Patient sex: F
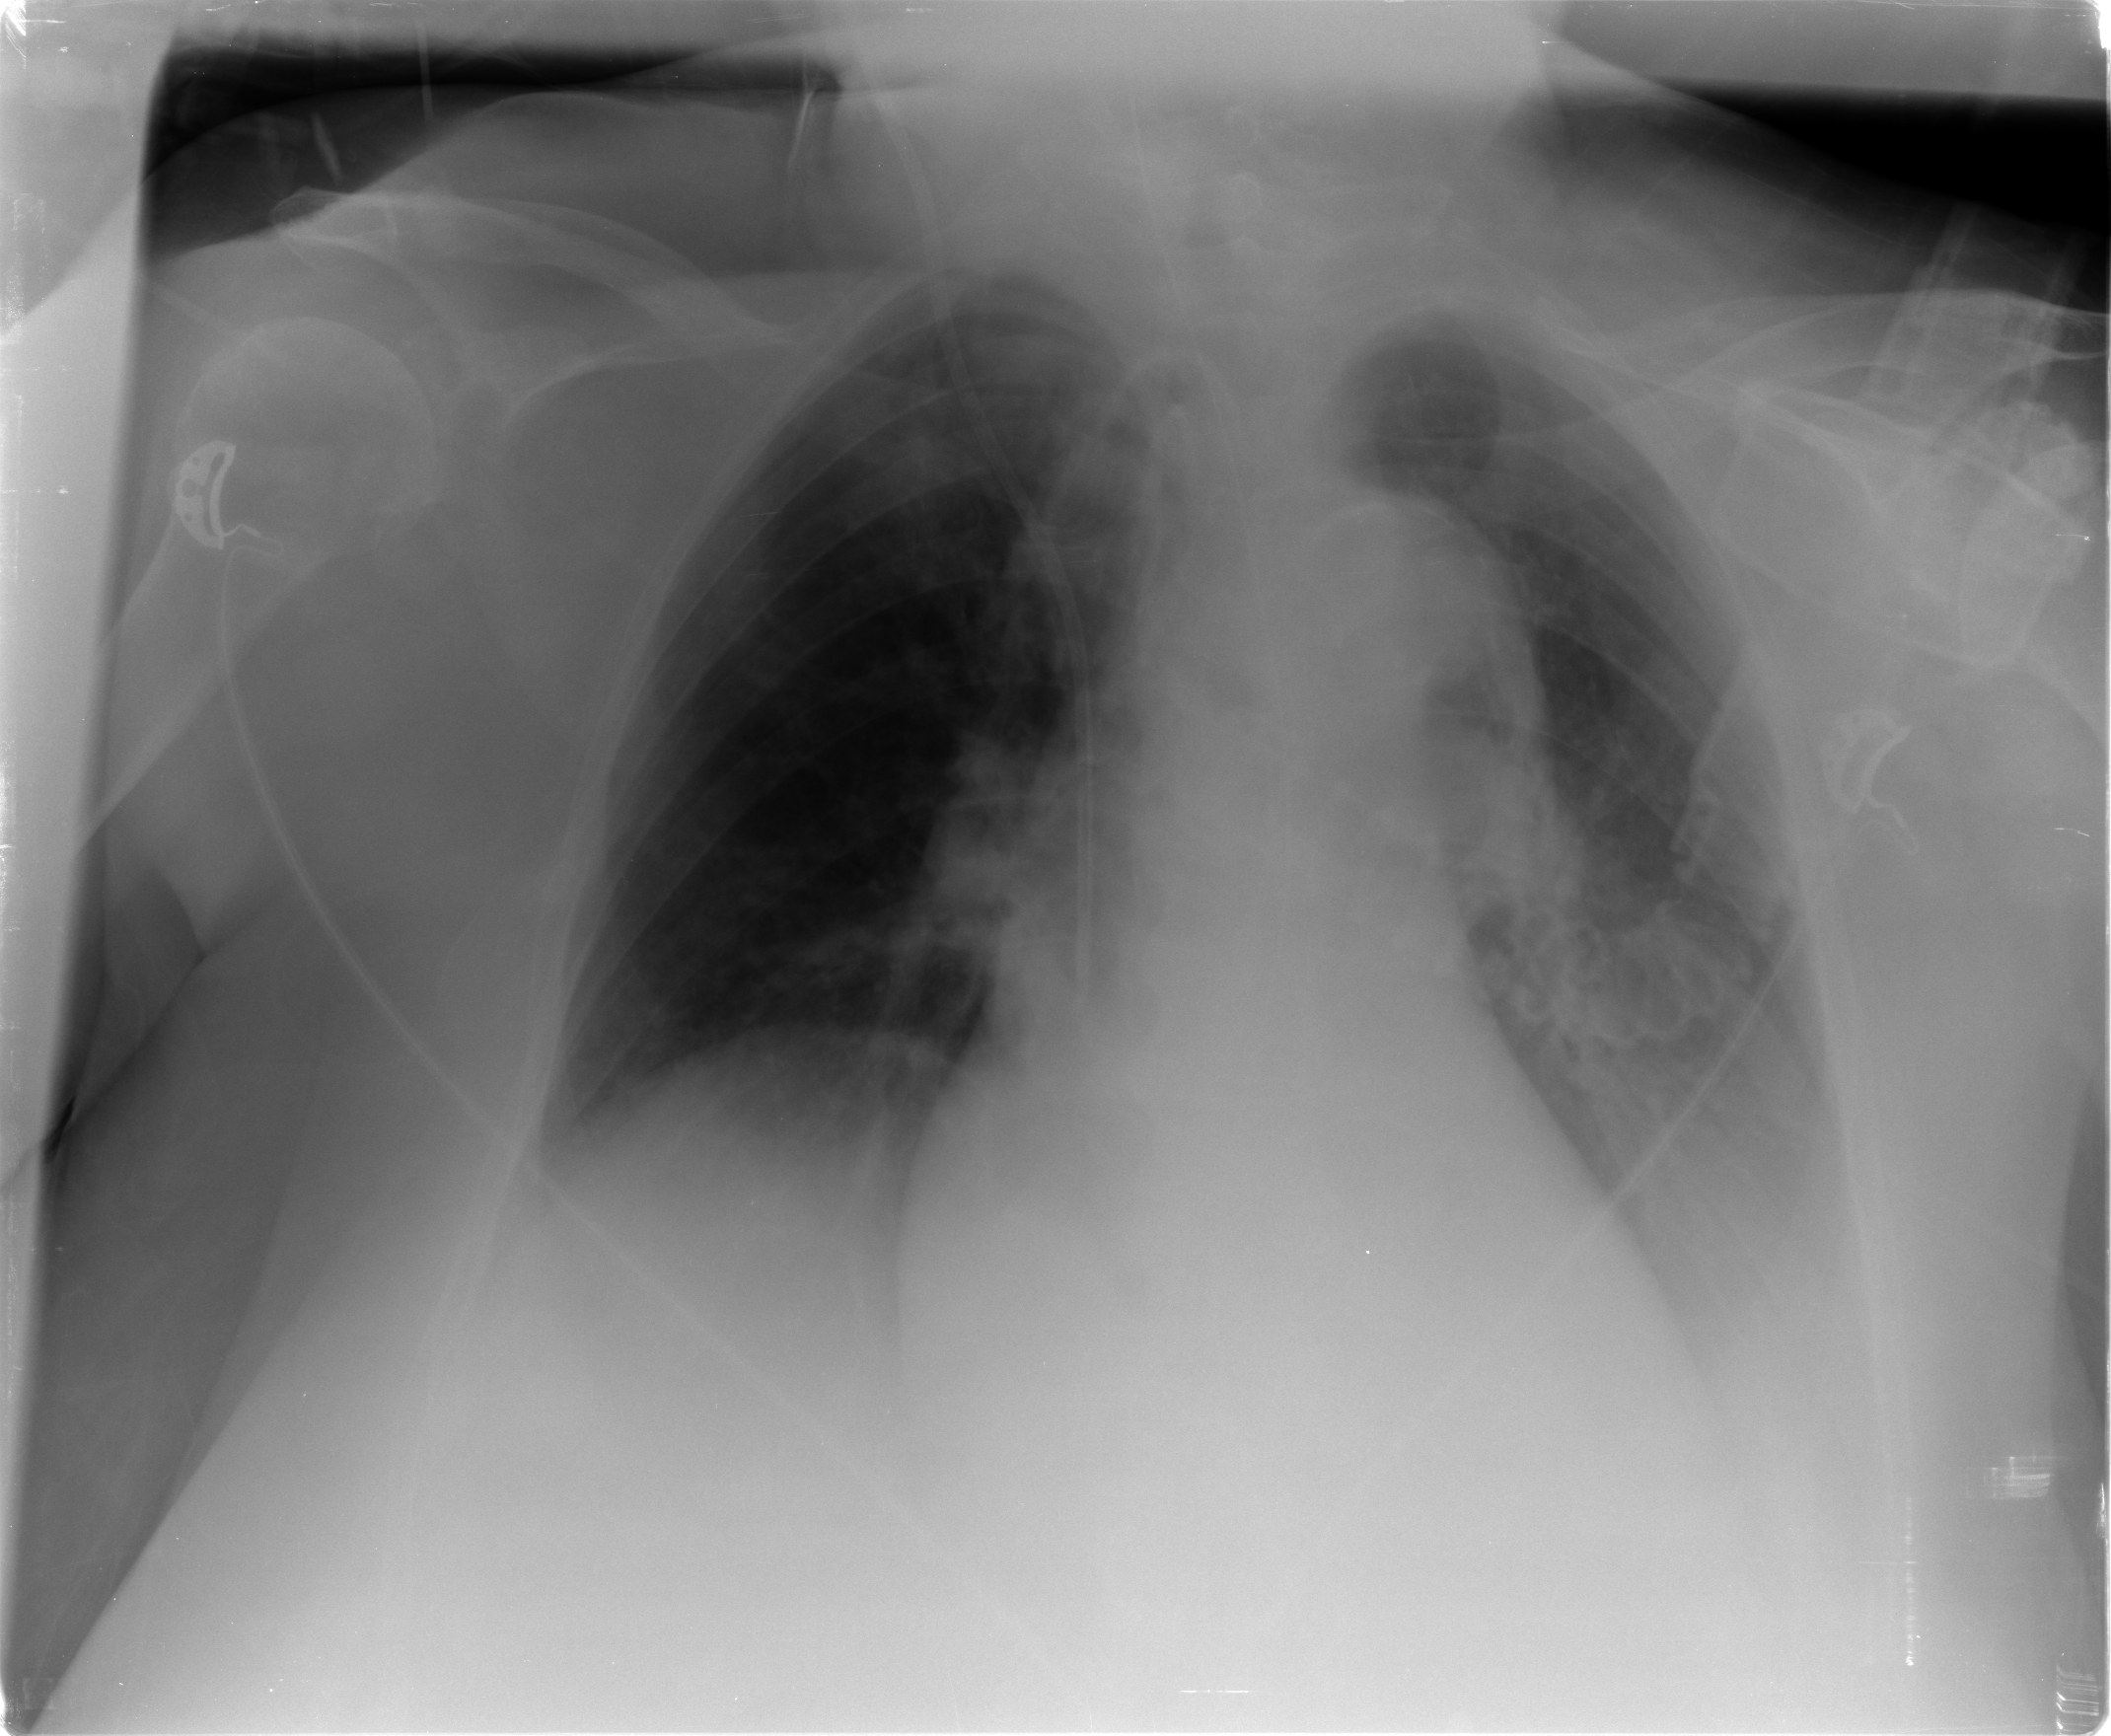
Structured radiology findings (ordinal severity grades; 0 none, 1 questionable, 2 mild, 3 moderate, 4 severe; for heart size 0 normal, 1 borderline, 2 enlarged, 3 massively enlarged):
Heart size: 2
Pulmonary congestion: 1
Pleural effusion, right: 2
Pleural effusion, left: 3
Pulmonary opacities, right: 2
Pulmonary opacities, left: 1
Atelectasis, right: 2
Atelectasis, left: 2